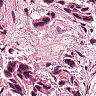
Metastatic tissue present: yes